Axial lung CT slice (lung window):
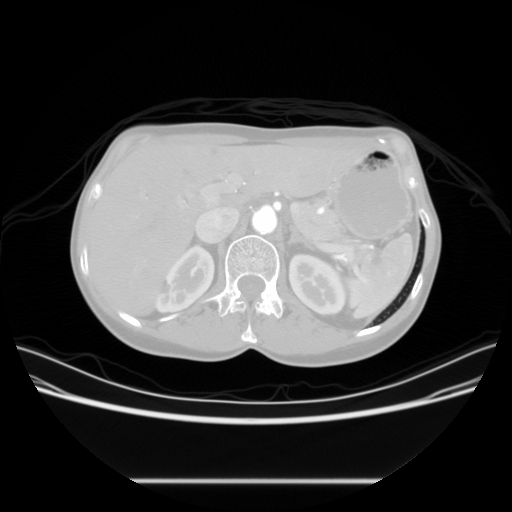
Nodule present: no